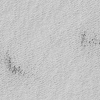
Atmospheric dust classification: not_dusty